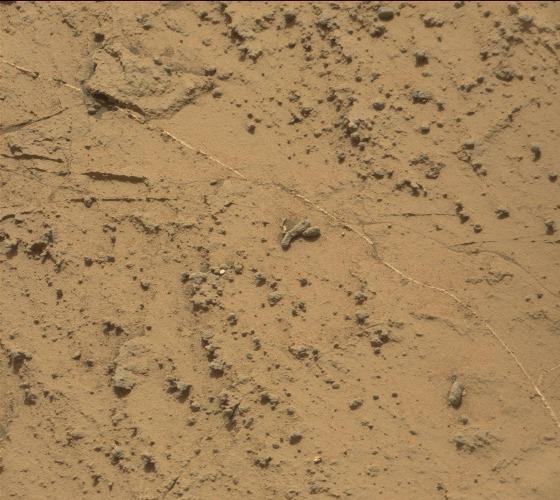
Terrain classes present: Bedrock, Rock, Shadow